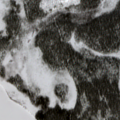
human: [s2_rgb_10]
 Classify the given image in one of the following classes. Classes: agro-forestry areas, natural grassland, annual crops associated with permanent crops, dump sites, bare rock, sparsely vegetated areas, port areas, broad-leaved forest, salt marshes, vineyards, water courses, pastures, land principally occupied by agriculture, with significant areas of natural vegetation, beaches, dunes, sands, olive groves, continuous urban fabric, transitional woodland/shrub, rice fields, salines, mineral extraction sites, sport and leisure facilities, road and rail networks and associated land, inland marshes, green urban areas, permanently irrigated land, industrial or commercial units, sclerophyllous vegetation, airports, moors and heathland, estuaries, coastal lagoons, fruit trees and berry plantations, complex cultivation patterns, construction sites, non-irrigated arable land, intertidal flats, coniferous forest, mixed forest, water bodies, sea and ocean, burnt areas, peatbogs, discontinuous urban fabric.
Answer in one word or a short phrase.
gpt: coniferous forest, transitional woodland/shrub, peatbogs, water bodies